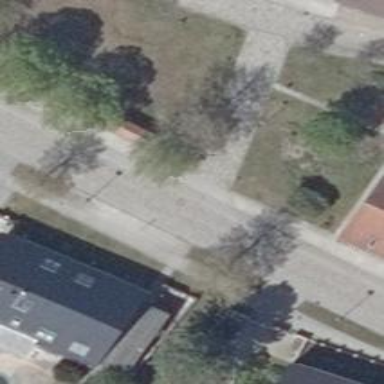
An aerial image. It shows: Residential road.